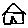
Label: house